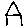
Label: house